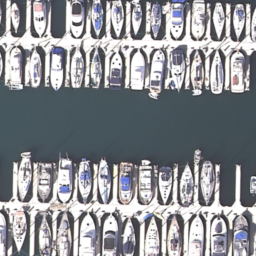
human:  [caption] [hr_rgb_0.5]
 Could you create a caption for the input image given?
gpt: Many boats docked in lines at the harbor and some positions are free .

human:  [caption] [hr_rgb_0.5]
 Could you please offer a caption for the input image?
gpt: Many boats docked in lines at the harbor and the water is deep blue .

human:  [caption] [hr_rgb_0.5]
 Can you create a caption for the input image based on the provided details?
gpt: Lots of boats docked at the harbor and the boats are closed to each other .

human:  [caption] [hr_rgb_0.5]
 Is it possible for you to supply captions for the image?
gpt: Lots of boats docked in lines at the harbor .

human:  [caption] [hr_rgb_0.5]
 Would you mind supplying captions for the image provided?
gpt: Lots of boats docked in lines at the harbor and the boats are closed to each other .